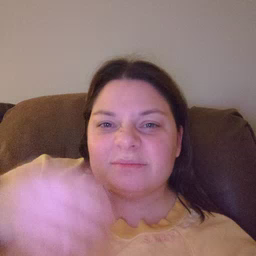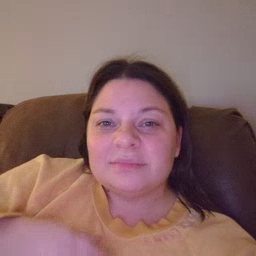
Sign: if